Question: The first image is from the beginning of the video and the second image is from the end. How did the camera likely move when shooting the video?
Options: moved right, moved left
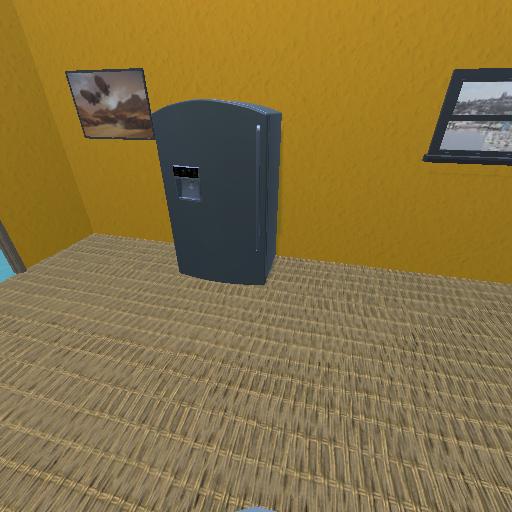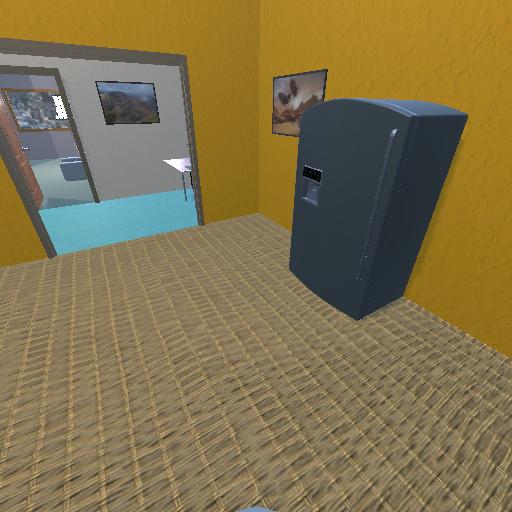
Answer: moved right